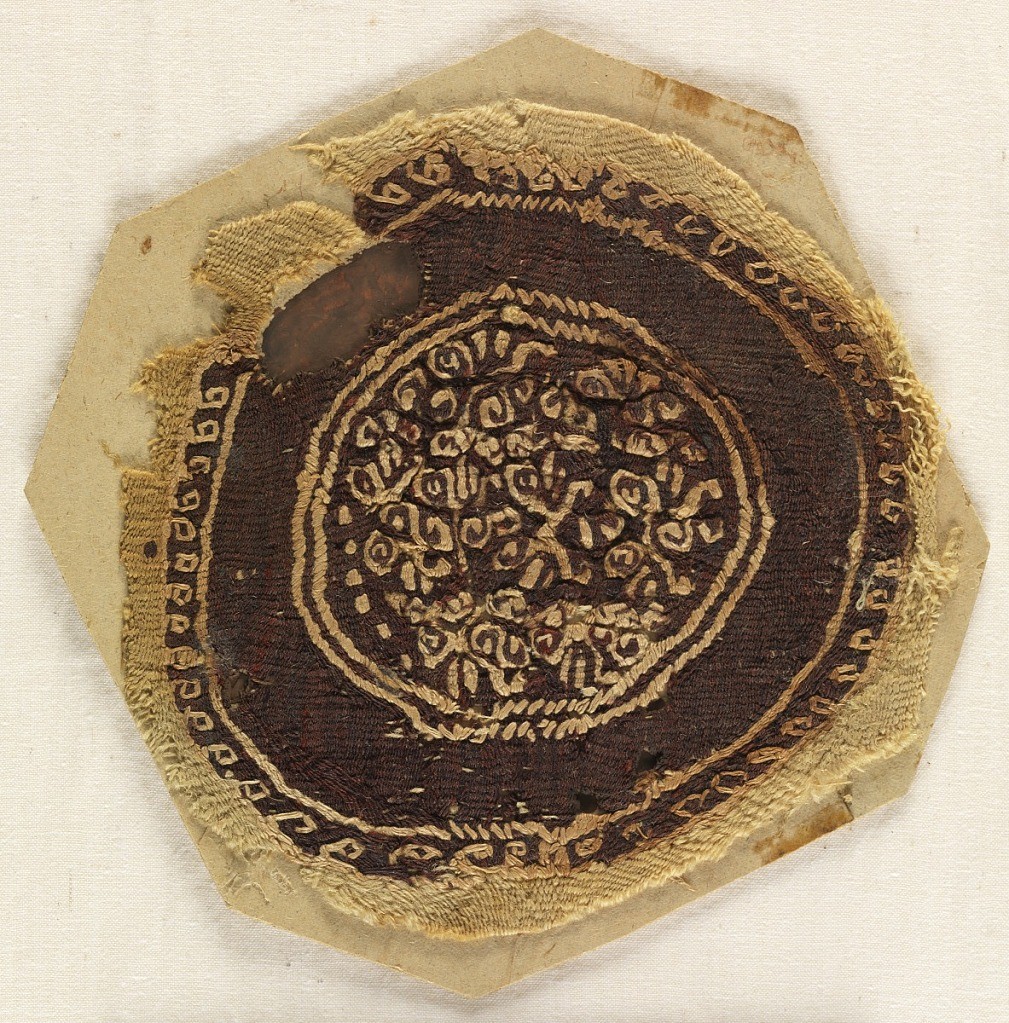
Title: Textile
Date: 500–1000
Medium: linen, wool Technique: tapestry weave, plain weave
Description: Tapestry weave roundel with slit weaving and non-horizontal weft wrapping. Purple wool and natural linen showing concentric circles with scrolls and dots at center.